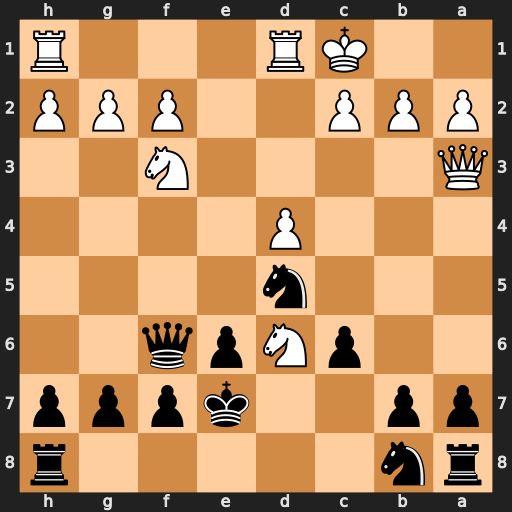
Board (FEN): rn5r/pp2kppp/2pNpq2/3n4/3P4/Q4N2/PPP2PPP/2KR3R
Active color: b
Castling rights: -
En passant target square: -
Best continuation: Qf4+ Kb1 Qxd6